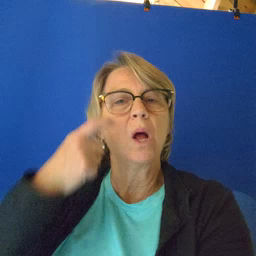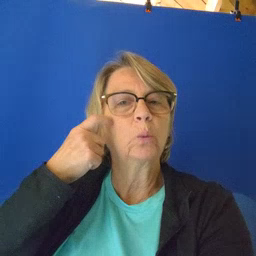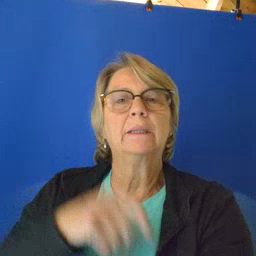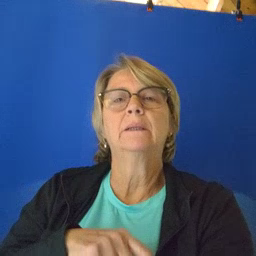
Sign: owie